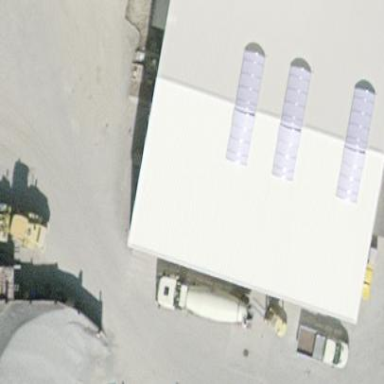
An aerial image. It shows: Industrial building with gabled roof.